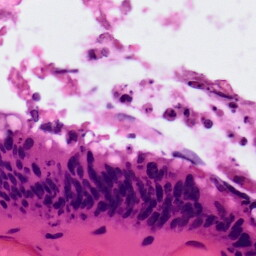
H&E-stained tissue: Colon